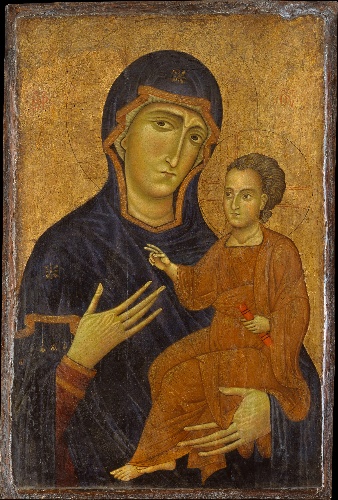
Title: Madonna and Child
Artist: Berlinghiero
Artist bio: Italian, Lucca, active by 1228–died by 1236
Date: possibly 1230s
Object type: Painting
Classification: Paintings
Medium: Tempera on wood, gold ground
Dimensions: Overall 31 5/8 x 21 1/8 in. (80.3 x 53.7 cm); painted surface 30 x 19 1/2 in. (76.2 x 49.5 cm)
Department: European Paintings
Credit line: Gift of Irma N. Straus, 1960
Accession year: 1960
Repository: Metropolitan Museum of Art, New York, NY
Tags: Madonna and Child